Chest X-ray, PA view. Patient: 53 years old, sex F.
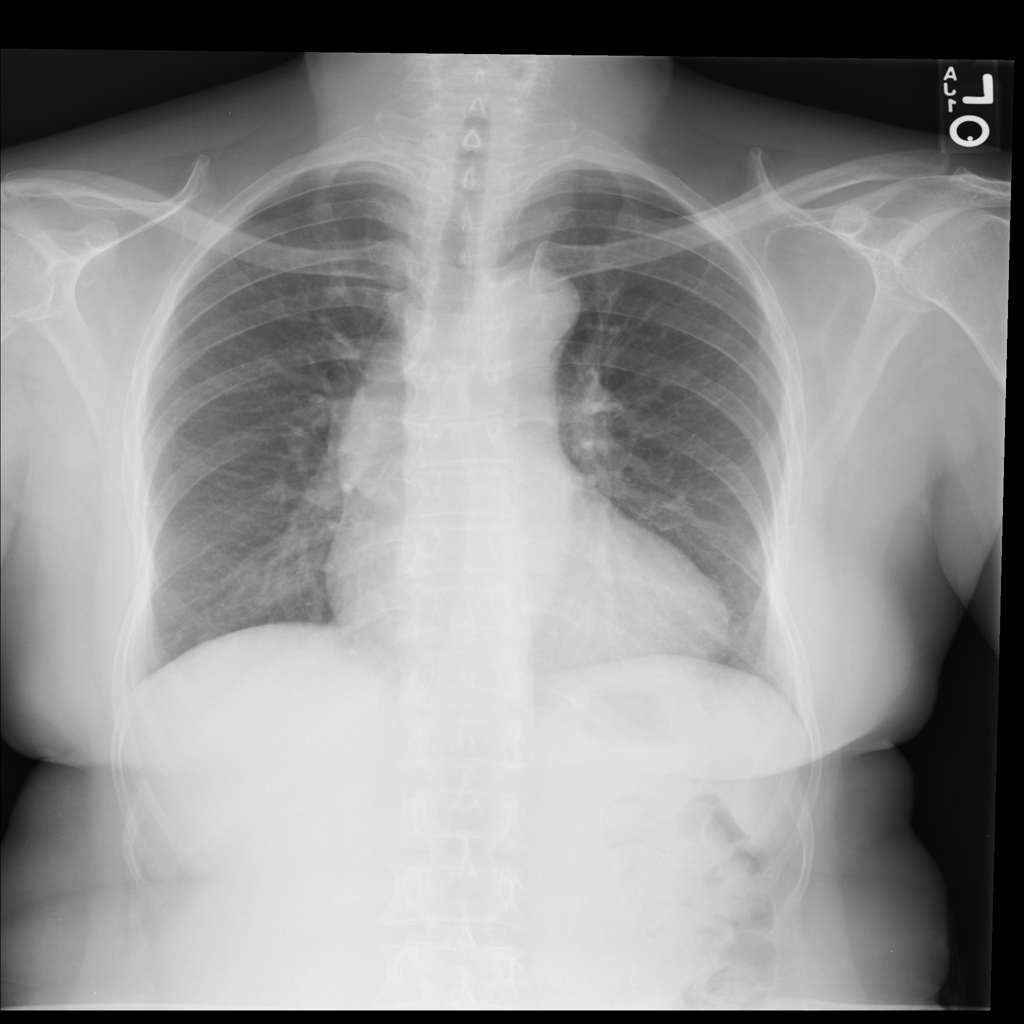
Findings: No Finding